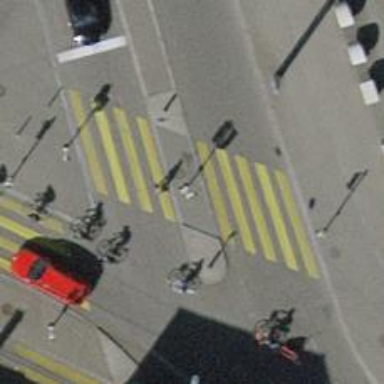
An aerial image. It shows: Asphalt footway with zebra crossing and island.